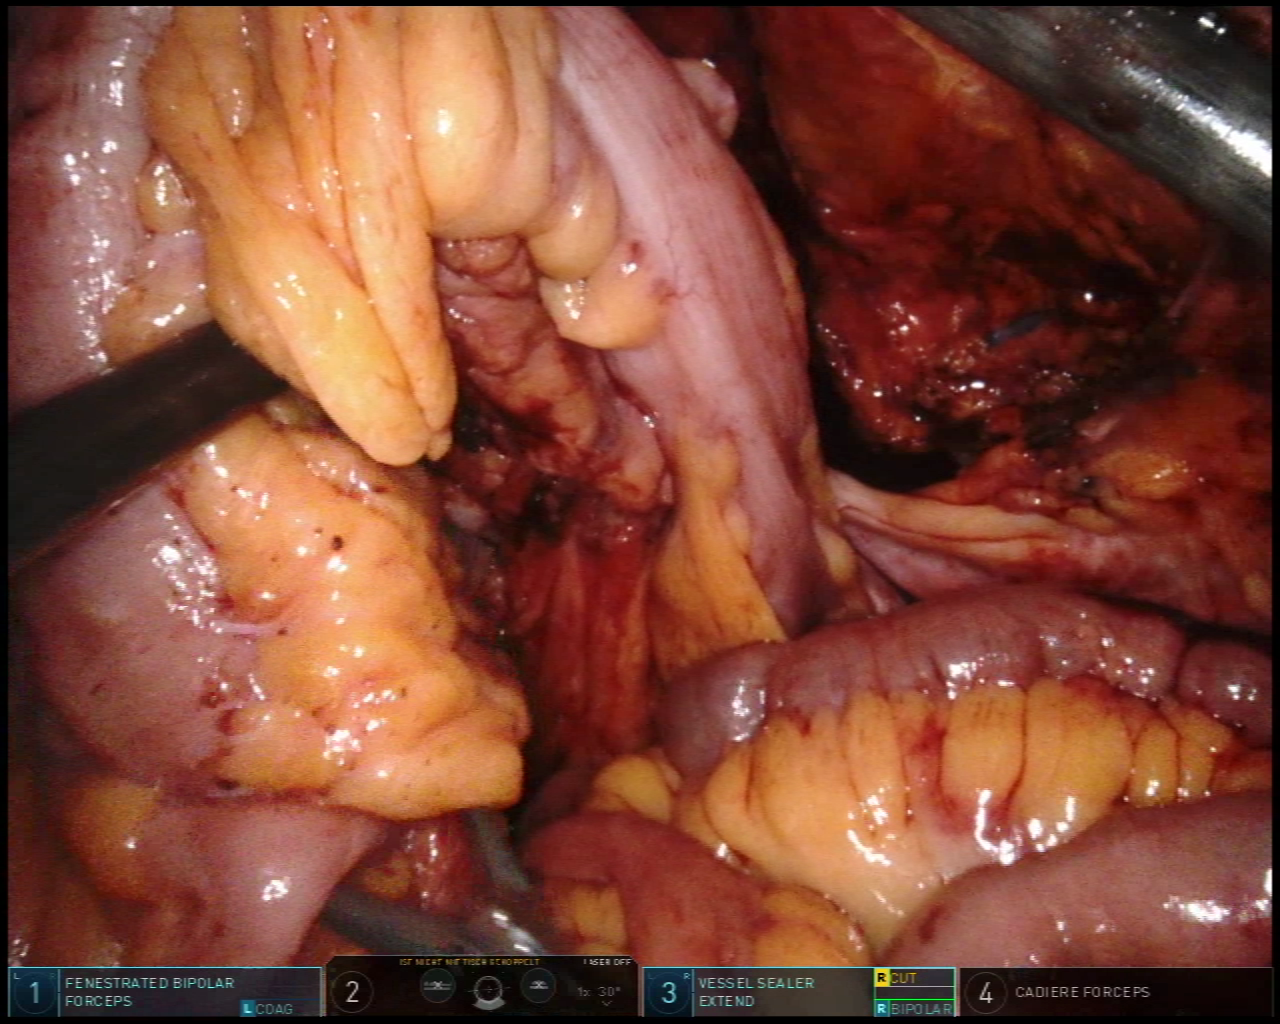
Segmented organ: colon
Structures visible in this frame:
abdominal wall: no
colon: yes
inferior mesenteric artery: no
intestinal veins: no
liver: no
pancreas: no
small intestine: yes
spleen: no
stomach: no
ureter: no
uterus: no
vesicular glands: no